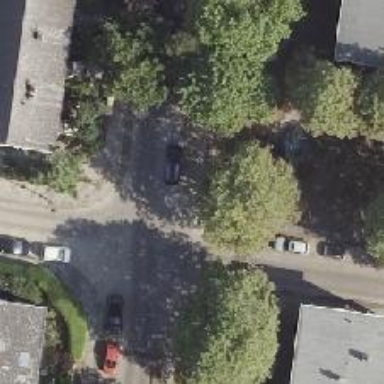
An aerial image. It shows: Residential road with concrete surface.